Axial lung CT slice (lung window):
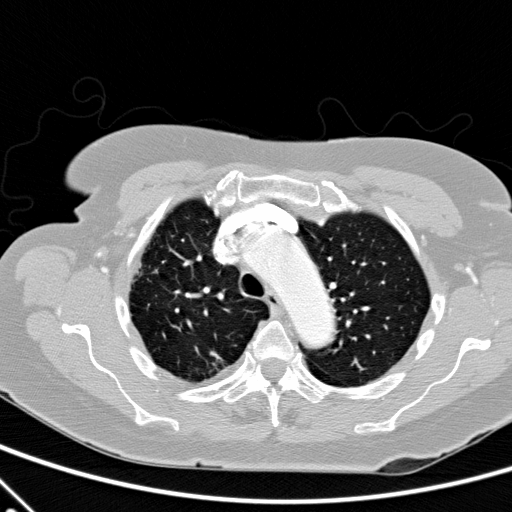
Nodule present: no